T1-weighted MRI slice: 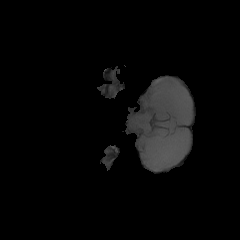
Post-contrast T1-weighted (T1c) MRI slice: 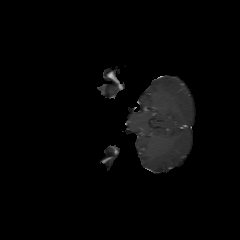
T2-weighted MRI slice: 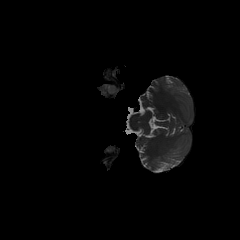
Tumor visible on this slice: no